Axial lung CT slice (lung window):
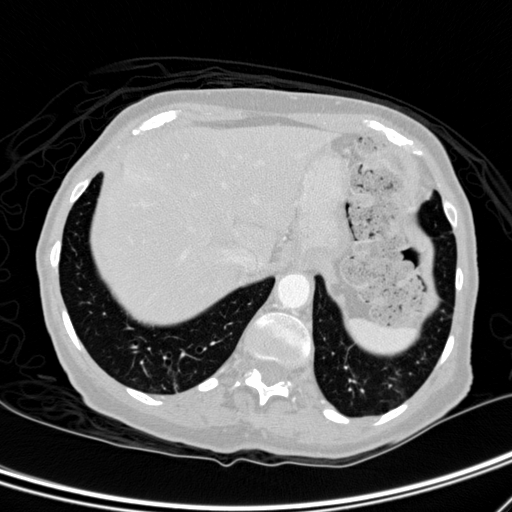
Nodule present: no